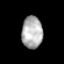
Tissue: prostate
Cell type: Endothelial cells
Senescence score: 0.7178
Nuclear area (px): 656
Mean DAPI intensity: 176.511